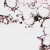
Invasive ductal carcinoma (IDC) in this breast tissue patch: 0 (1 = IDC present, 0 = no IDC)